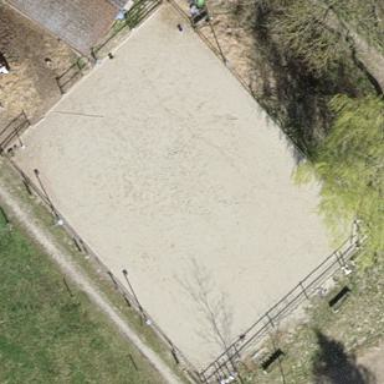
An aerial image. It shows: Equestrian pitch for leisure land activities.